Question: - - - -
---
Jenkins' build command line is 'run_ant.bat publish' (where 'publish' is the Ant target):
- 'run_ant.bat'
'''
call %ANT_HOME%innt.bat %1
exit
'''
- 'build.xml'
'''
<target name="publish" depends="-init">
<ant dir="${project.dev}" target="publish" />
</target>
'''
---
After a while (and several Ant log lines), Jenkins' Console Output displays:
'''
BUILD SUCCESSFUL
Total time: X minutes Y seconds
'''
But Jenkins' build still has its "in progress" status and there is still the  spinner at the end of the Console Output. Any idea what is happening here? It seems that Ant well finishes its tasks but that Jenkins is not informed about it...
---
May this help, most of the 'java', 'javac' and 'junit' Ant tasks are launched externally, i.e. using the 'fork="yes"' option...
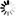
Answer: That 'Build Successful' message is from your Ant process completing. If you run Ant on the command line, you see the same message. Jenkins, will print out 'Finished: Success' when it actually completes the entire build and does all post-build processing.
If you do any post-build stuff (email on bad builds, run the CI game, archive artifacts, display unit test results, etc.) the Jenkins build will continue long after the 'Build Successful' message. In one of my builds, Jenkins takes an extra three minutes to my build after that message.